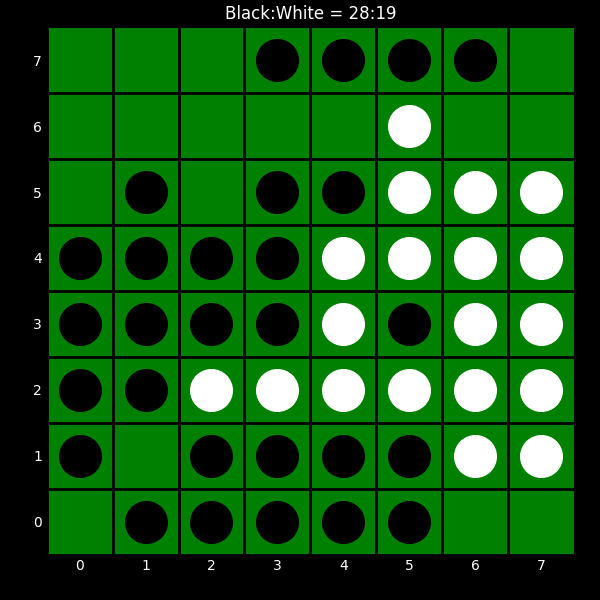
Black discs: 28
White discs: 19